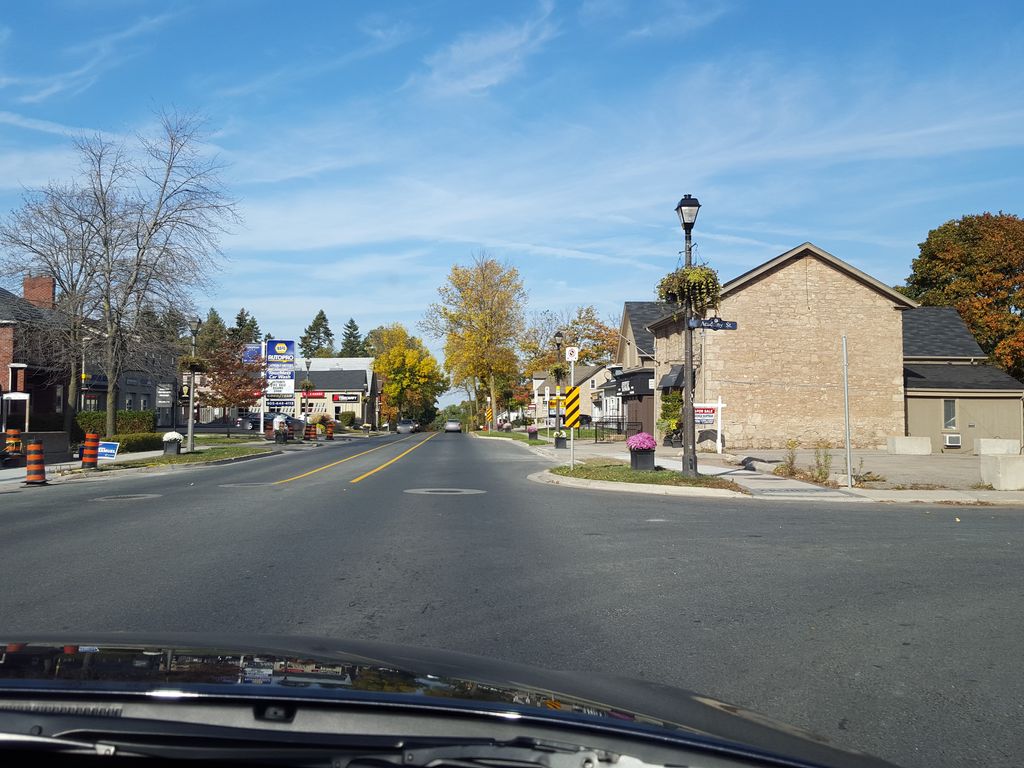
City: hamilton